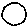
Label: circle